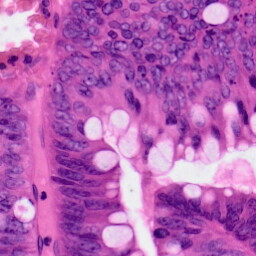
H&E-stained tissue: Colon